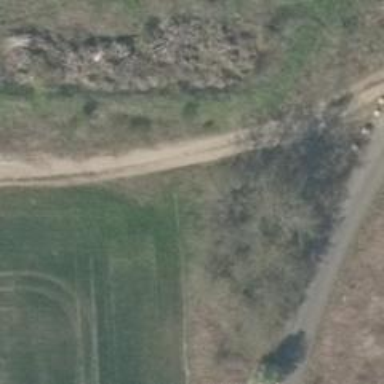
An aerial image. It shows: Hunting stand.